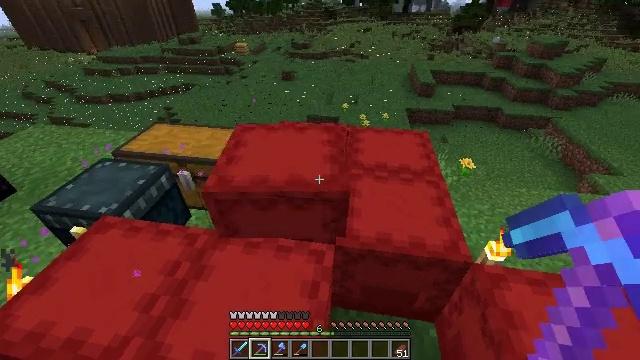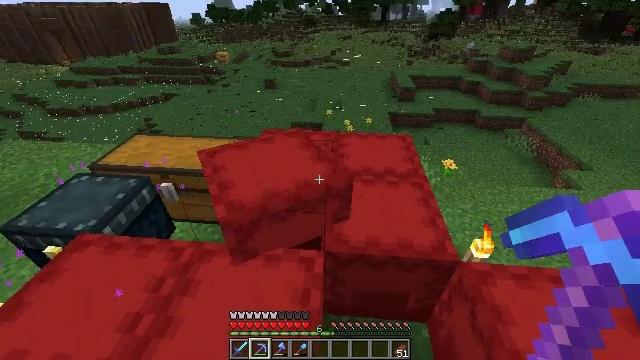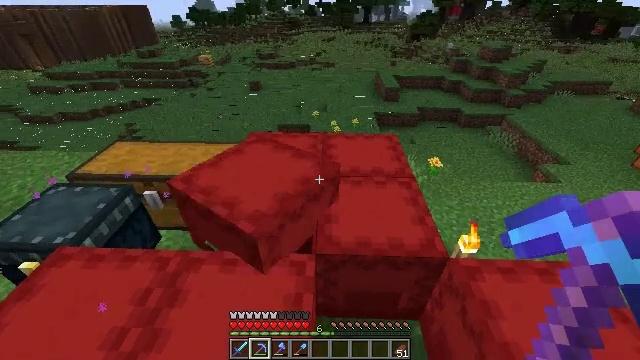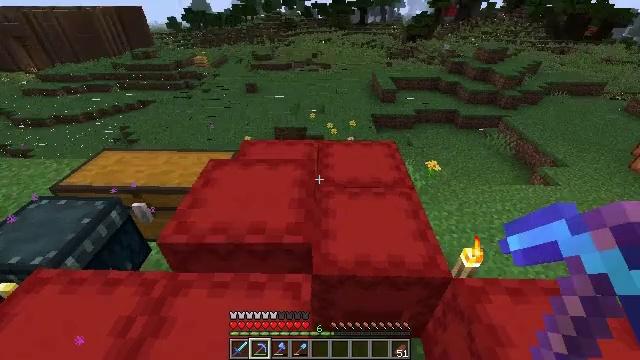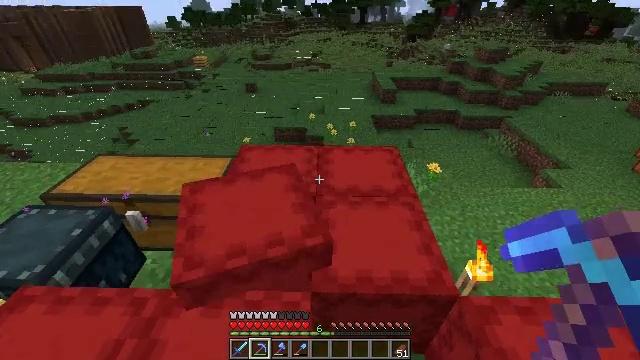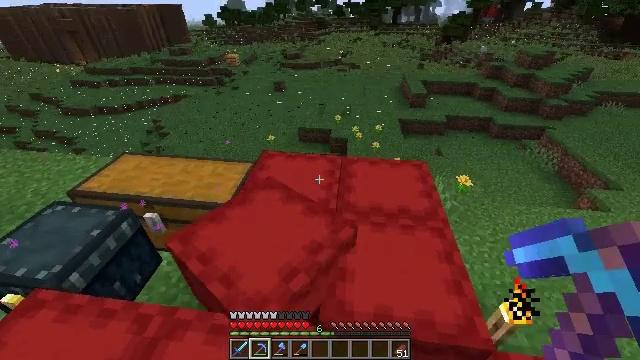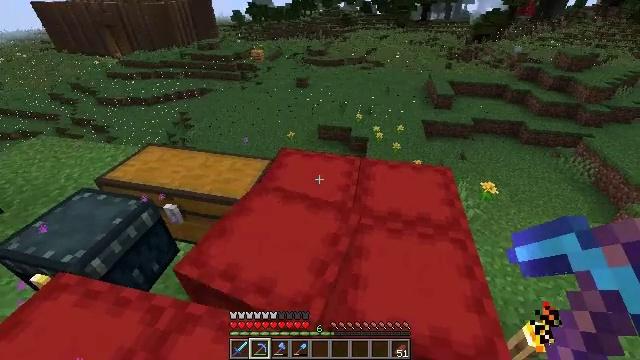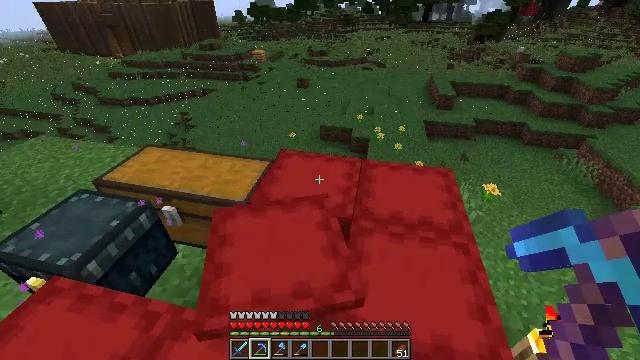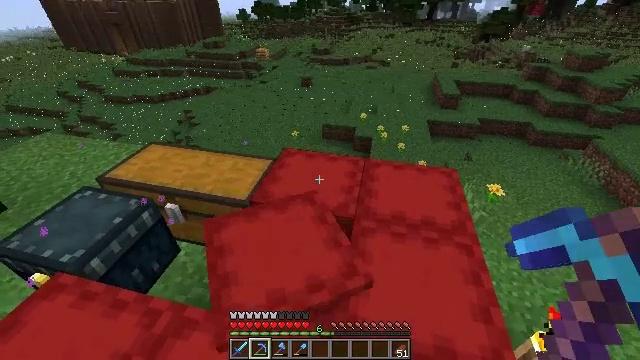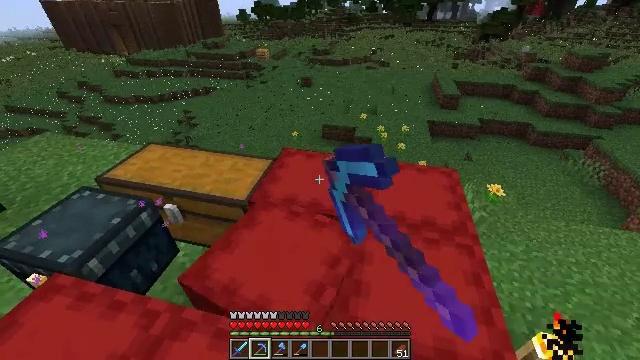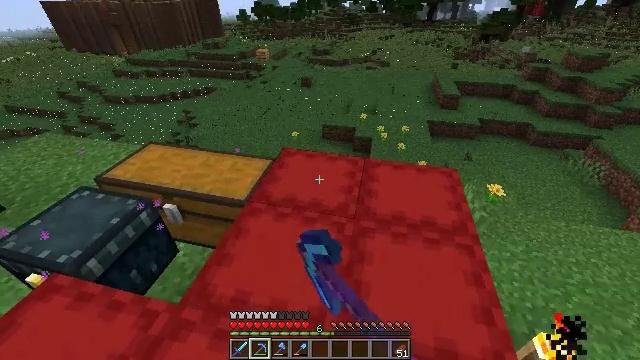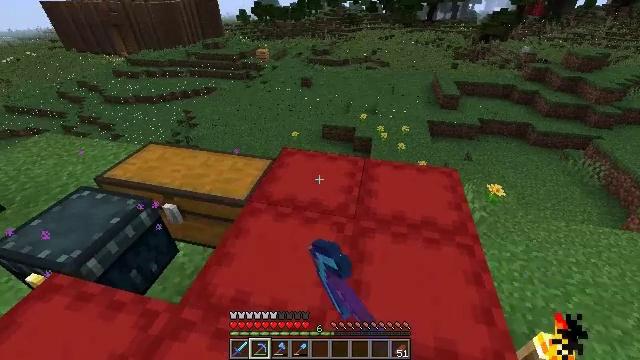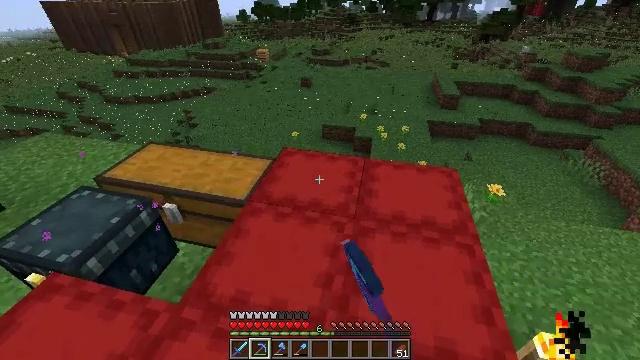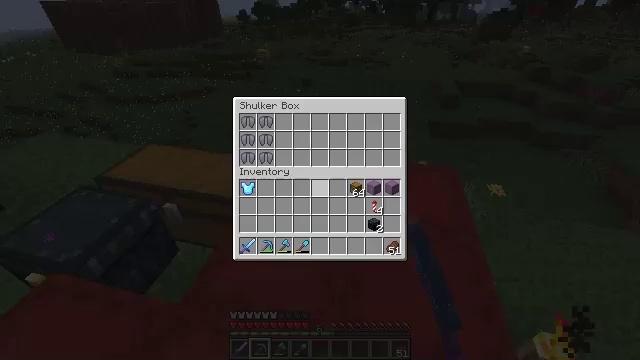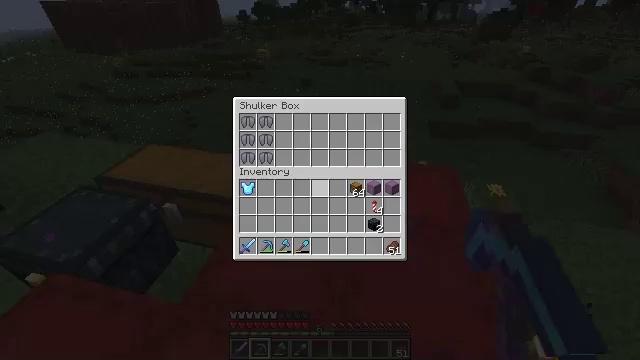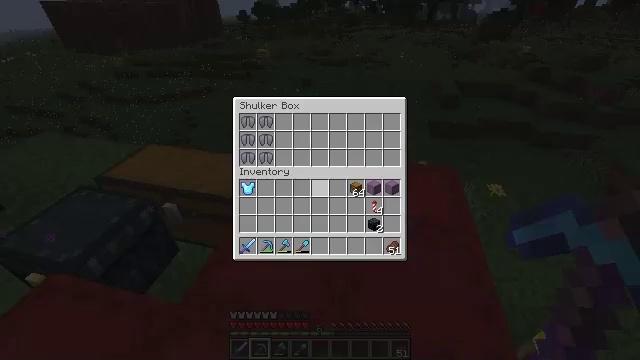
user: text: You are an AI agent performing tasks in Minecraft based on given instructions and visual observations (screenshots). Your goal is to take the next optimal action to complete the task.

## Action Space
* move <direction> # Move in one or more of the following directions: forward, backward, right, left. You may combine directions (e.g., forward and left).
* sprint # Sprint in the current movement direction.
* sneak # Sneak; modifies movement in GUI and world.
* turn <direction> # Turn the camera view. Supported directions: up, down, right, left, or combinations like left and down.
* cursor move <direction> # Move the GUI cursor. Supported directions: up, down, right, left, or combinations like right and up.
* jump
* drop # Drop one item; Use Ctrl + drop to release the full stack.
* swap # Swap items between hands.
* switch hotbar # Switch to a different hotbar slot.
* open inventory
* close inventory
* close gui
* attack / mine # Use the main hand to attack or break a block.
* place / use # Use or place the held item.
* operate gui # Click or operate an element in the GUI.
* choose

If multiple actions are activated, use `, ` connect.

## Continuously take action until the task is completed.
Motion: motion action
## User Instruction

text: Collect the red shulker box into your inventory.
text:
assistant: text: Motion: turn right and up
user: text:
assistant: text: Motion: move forward, turn right
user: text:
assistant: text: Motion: move forward
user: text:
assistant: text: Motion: move forward
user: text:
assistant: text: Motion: turn left
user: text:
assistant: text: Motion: turn left
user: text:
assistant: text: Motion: no_op
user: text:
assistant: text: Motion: use / place
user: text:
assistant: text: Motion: use / place
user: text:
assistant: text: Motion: use / place
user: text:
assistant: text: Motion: use / place
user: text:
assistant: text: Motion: no_op
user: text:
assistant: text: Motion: open gui
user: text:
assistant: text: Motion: no_op
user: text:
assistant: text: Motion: no_op
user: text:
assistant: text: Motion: no_op
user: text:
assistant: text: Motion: no_op
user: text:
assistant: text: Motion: no_op
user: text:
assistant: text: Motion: no_op
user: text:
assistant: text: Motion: no_op
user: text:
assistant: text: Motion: cursor move right
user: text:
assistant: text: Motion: turn right, close gui
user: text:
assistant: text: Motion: turn right
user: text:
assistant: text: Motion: turn right
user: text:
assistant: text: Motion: turn right, use / place
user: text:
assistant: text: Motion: use / place
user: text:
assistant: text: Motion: use / place
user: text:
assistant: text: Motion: use / place
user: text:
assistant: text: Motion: use / place
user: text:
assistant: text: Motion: open gui